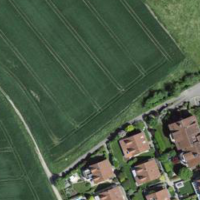
EUNIS habitat code: 52
Species observed at this site:
Juglans regia